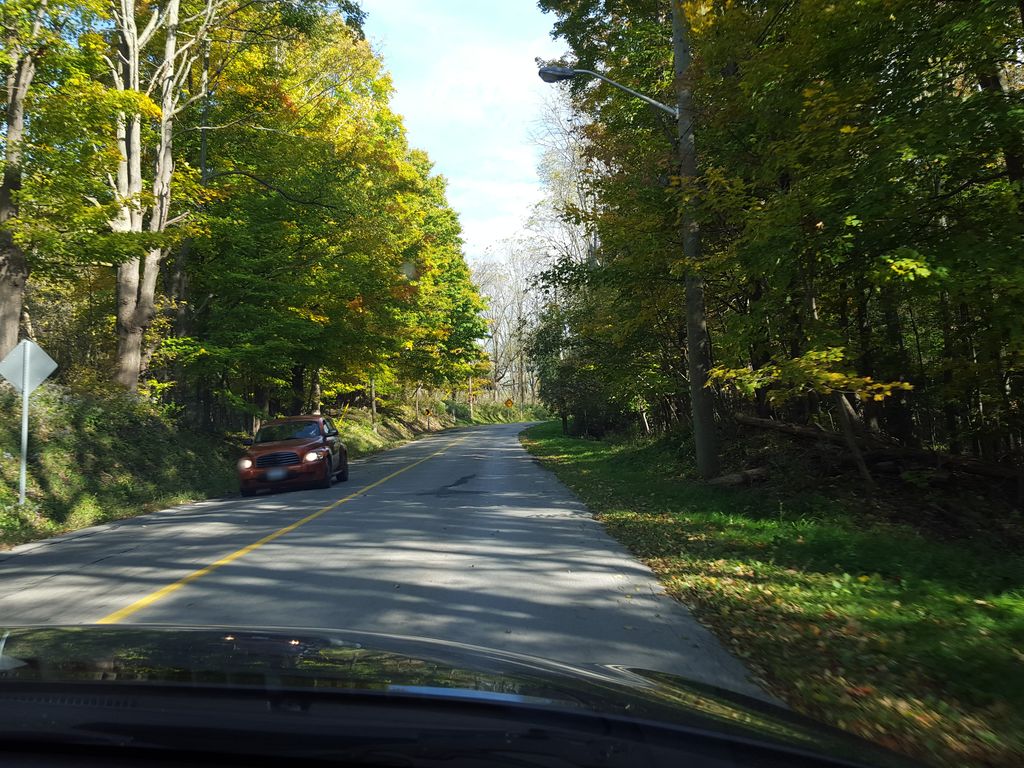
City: hamilton